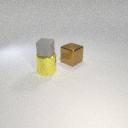
large yellow metal cylinder below small gray rubber cube